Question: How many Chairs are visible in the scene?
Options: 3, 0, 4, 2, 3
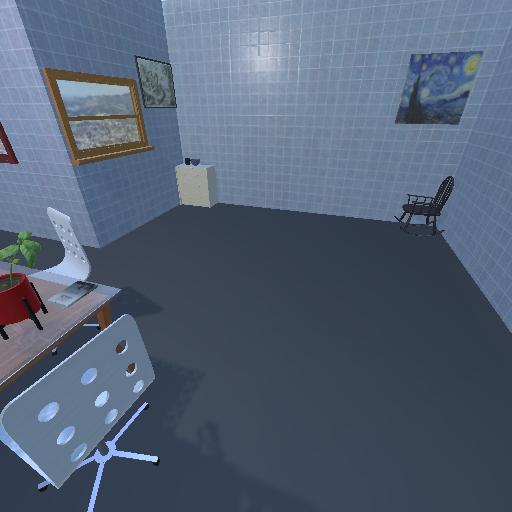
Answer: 3